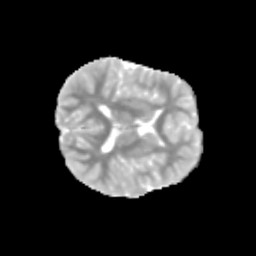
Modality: MD
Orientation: axial
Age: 9
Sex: male
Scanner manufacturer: siemens
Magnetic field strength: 3 T
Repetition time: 3.8 s
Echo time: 0.07 s